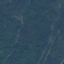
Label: Forest